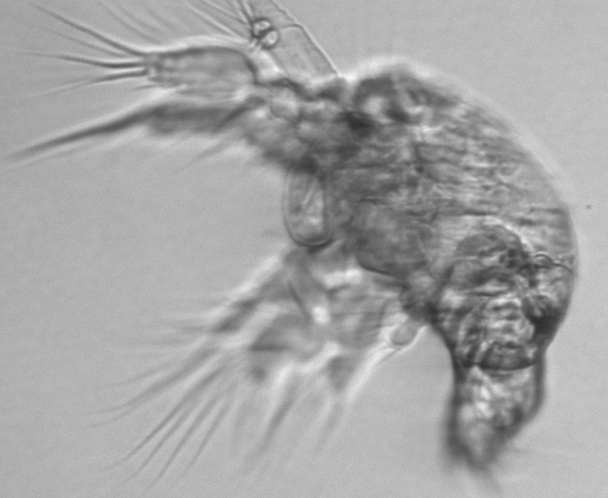
Label: Copepod_nauplii